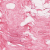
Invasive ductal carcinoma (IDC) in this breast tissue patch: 0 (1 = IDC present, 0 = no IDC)